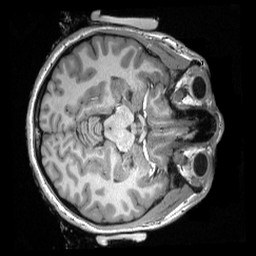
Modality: T1w
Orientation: axial